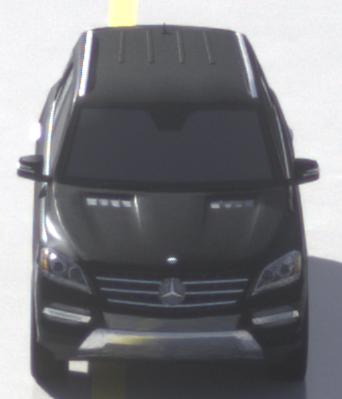
Make: Mercedes-Benz
Model: ML 350
Detailed model: M-Class (166)
Model produced from: 2011/11
Model produced until: 2014/10
Doors: 5
Color: black
Road condition: wet road
Daytime: morning or afternoon
Contrast: high contrast